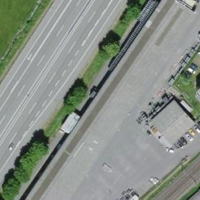
EUNIS habitat code: 57
Species observed at this site:
Grus grus